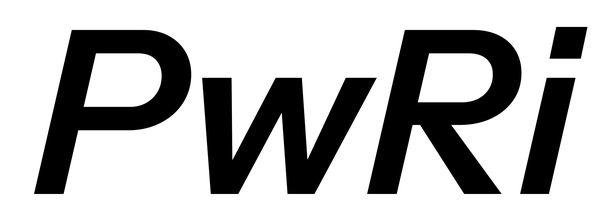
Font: InstrumentSans-Italic_SemiBold_Italic